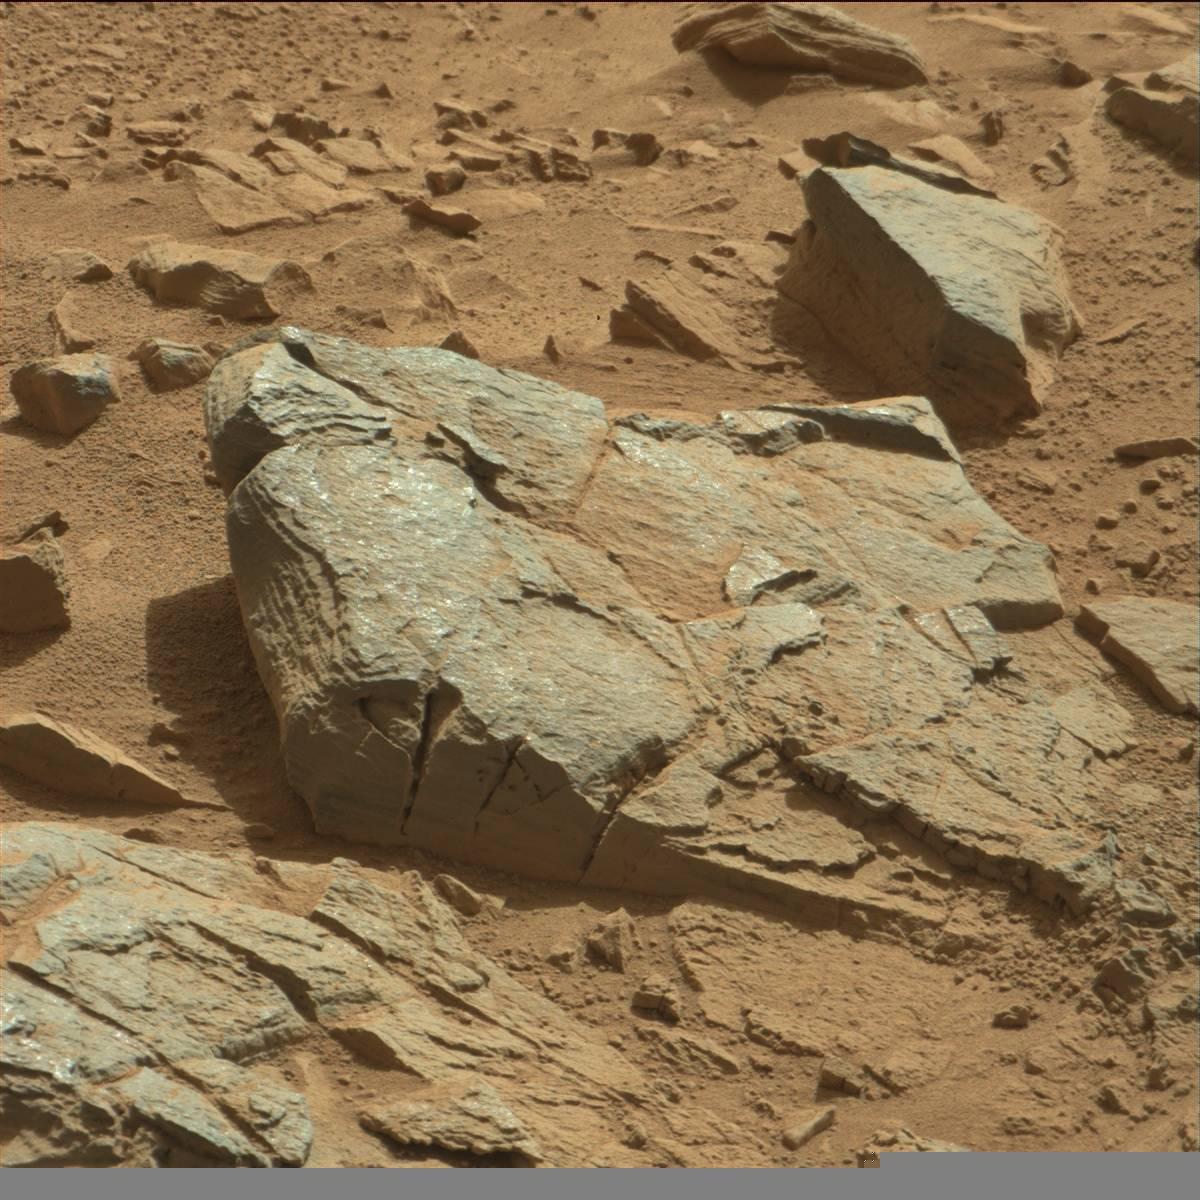
Terrain classes present: Bedrock, Rock, Sand / Soil